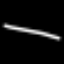
Label: line